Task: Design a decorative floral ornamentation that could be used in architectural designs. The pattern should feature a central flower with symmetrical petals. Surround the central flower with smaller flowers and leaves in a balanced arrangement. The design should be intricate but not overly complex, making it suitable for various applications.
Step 455:
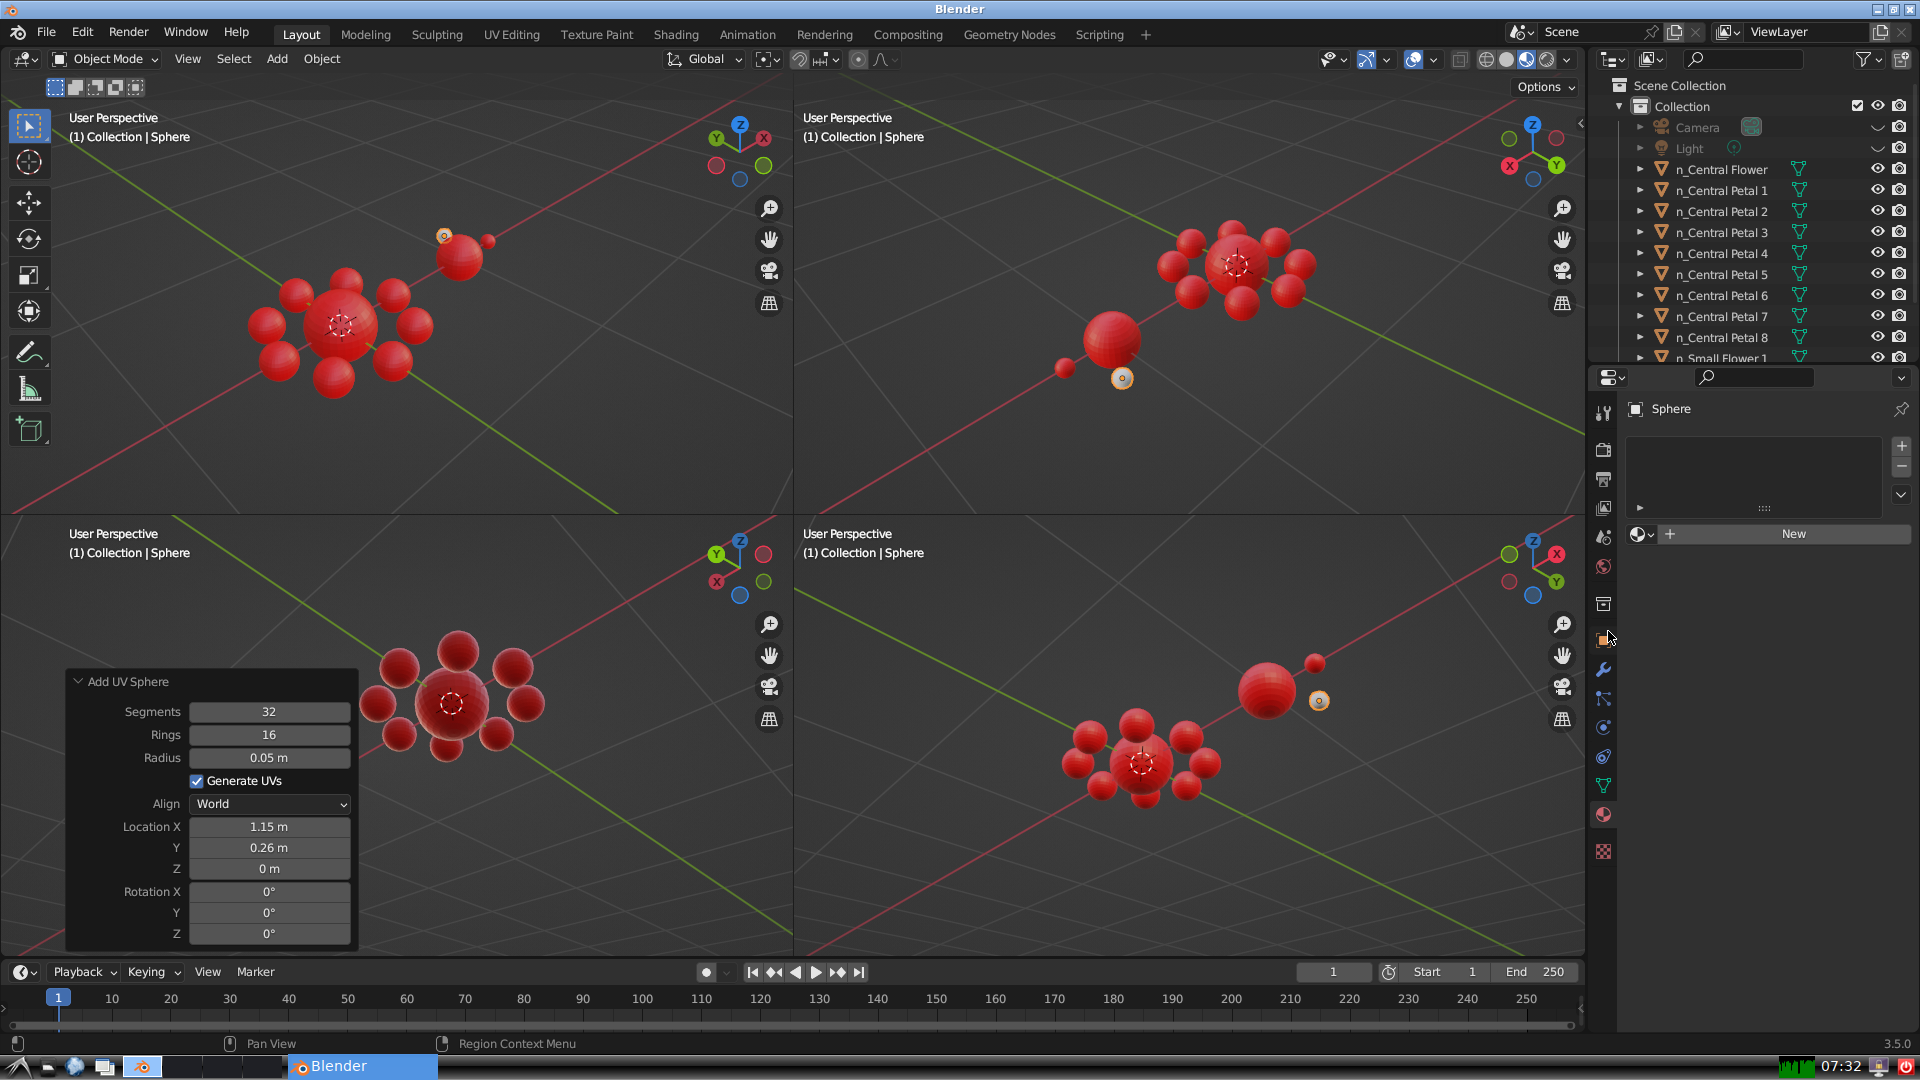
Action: click: no